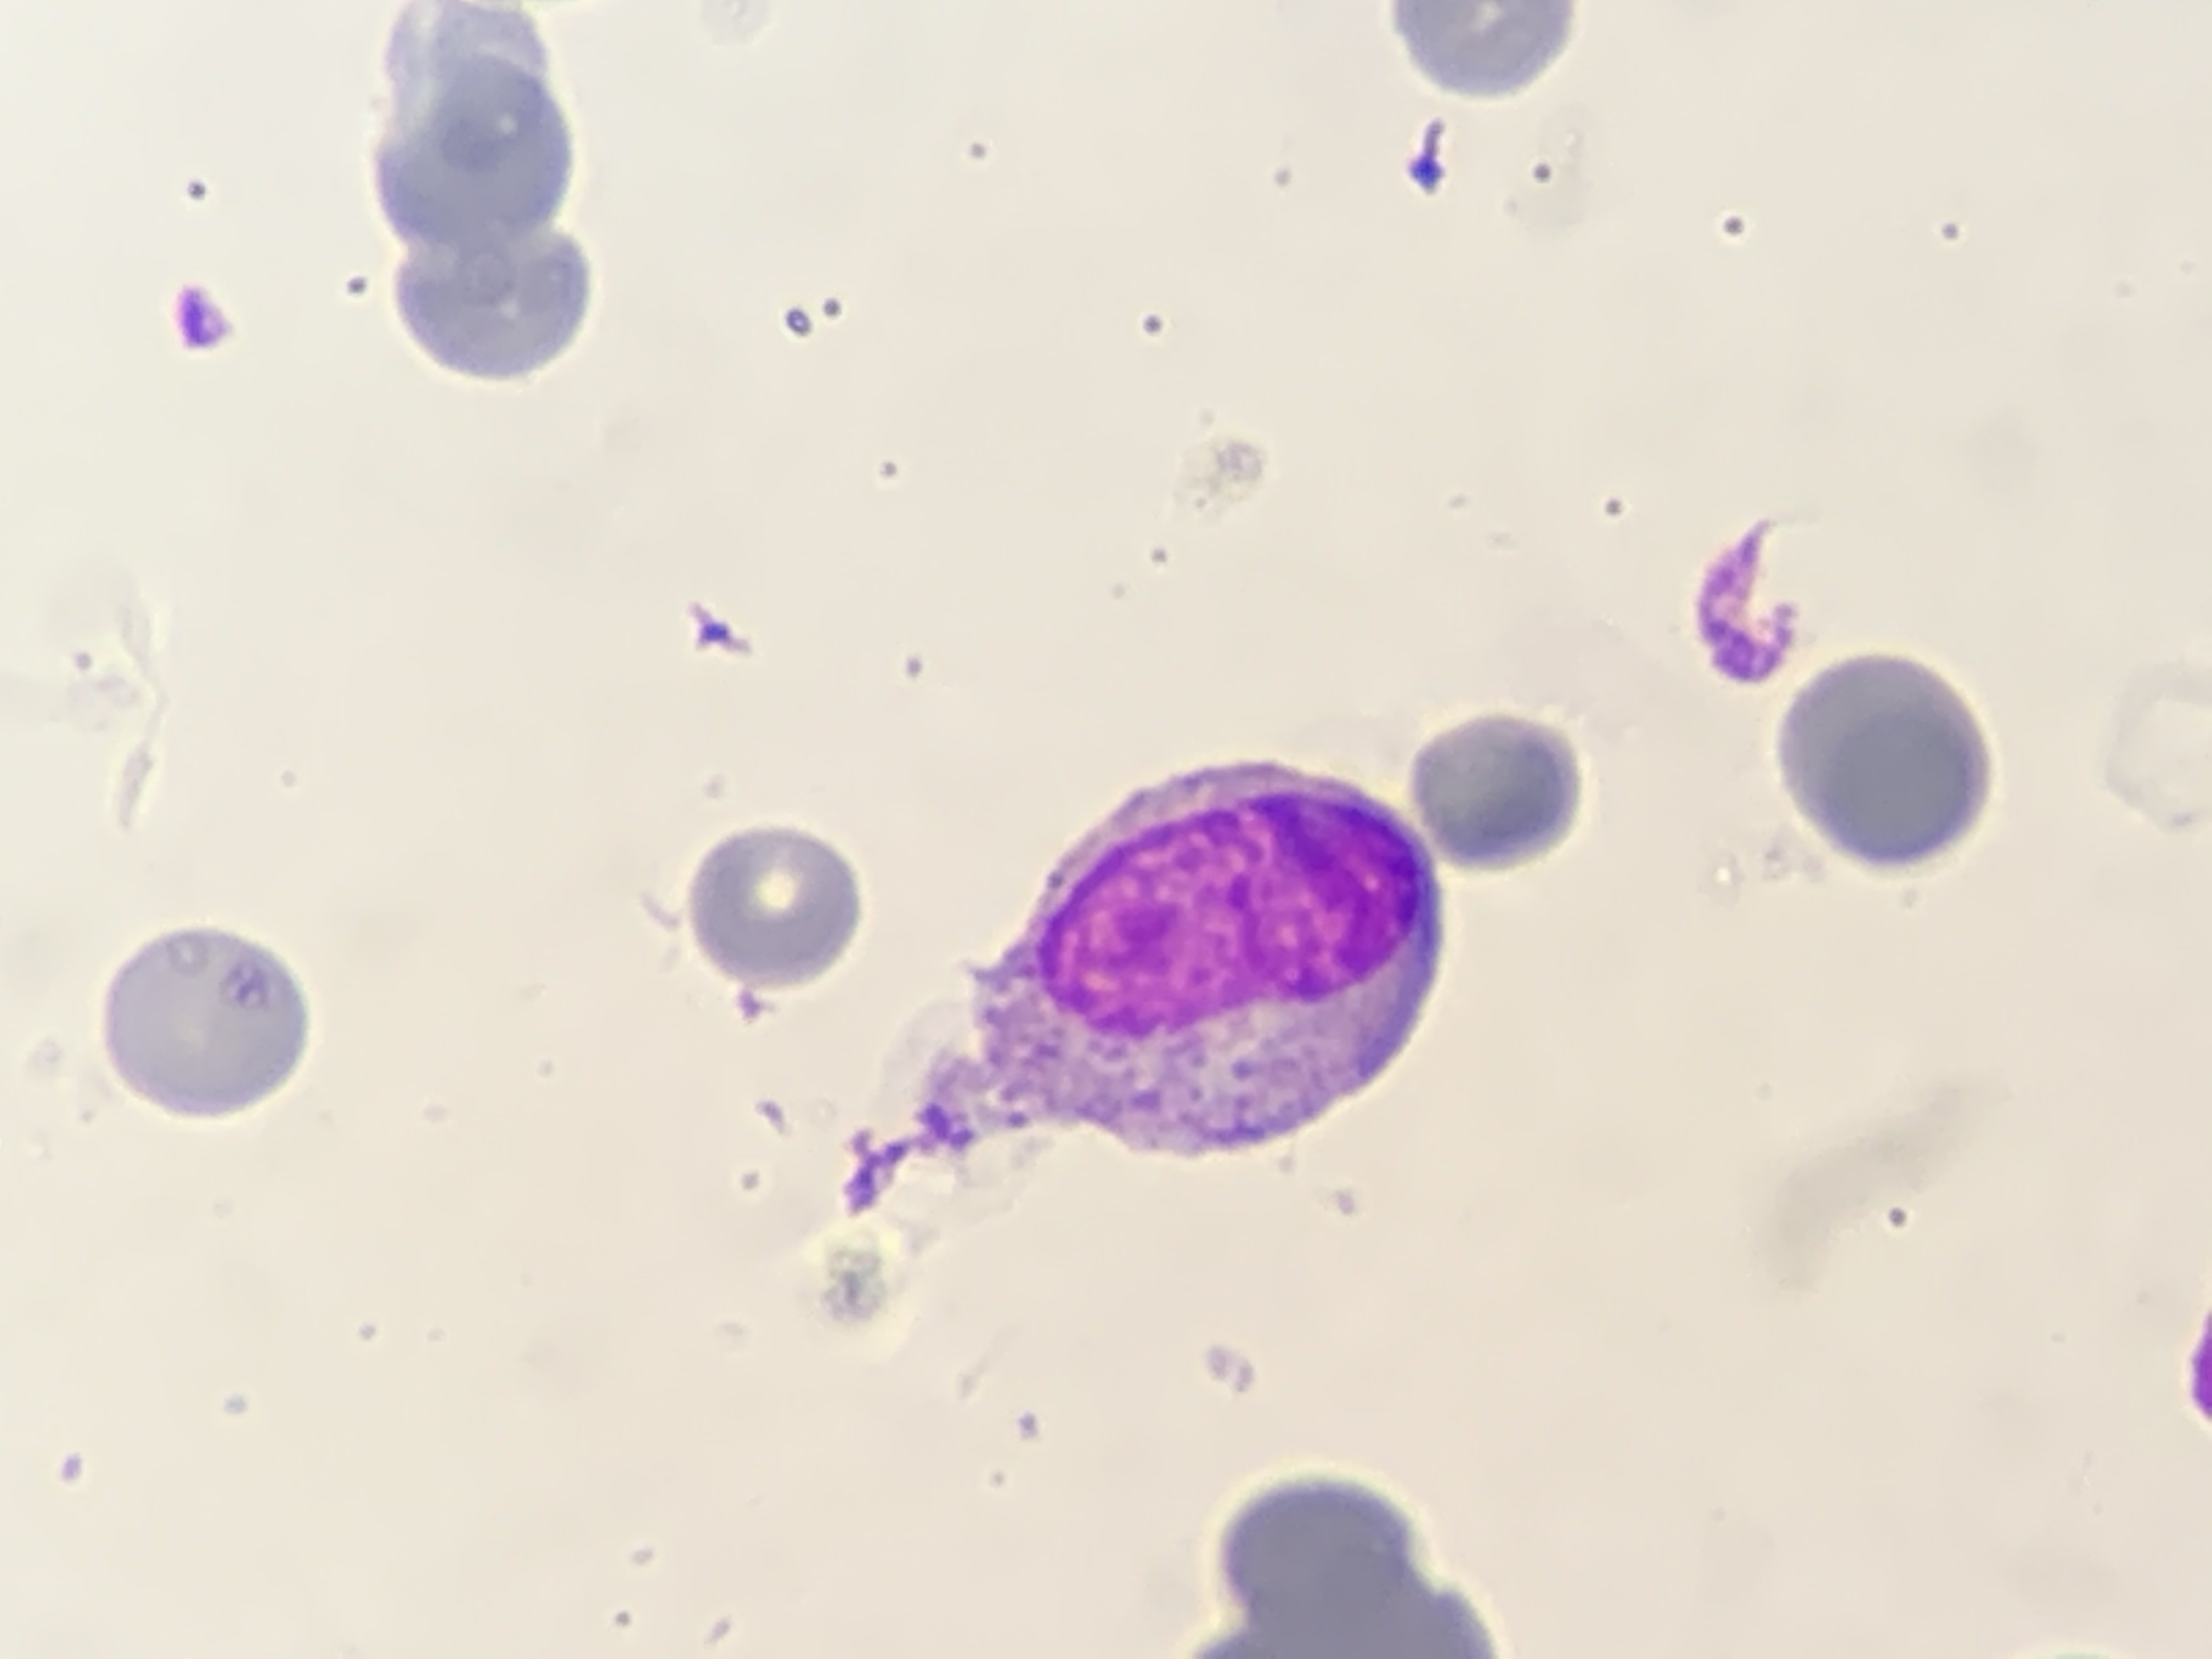
Cell type: METAMYELOCYTES